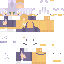
A female skeleton skin with pale skin, wearing blonde helmet dressed in a yellow robe top and brown pants, featuring a closed mouth.